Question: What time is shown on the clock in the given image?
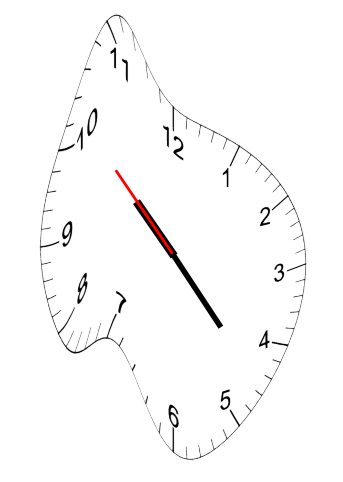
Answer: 10:22:52